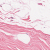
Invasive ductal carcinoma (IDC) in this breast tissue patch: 0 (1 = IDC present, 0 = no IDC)